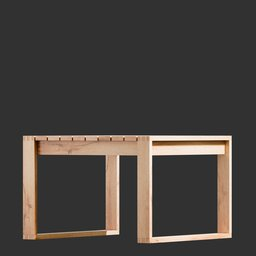
Label: furniture